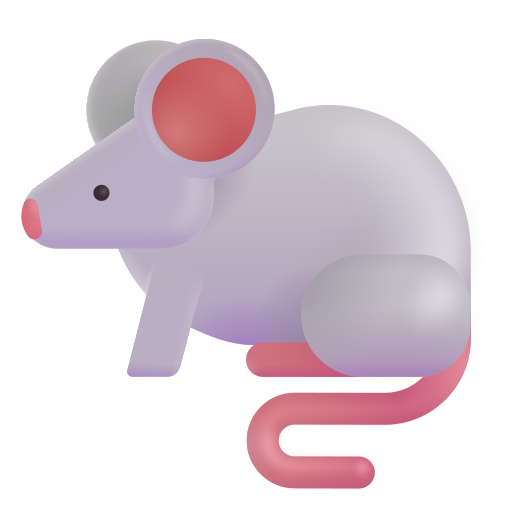
mouse color